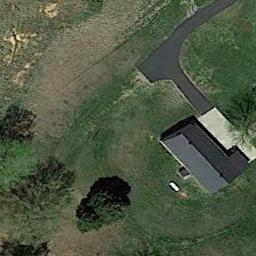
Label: sparse_residential